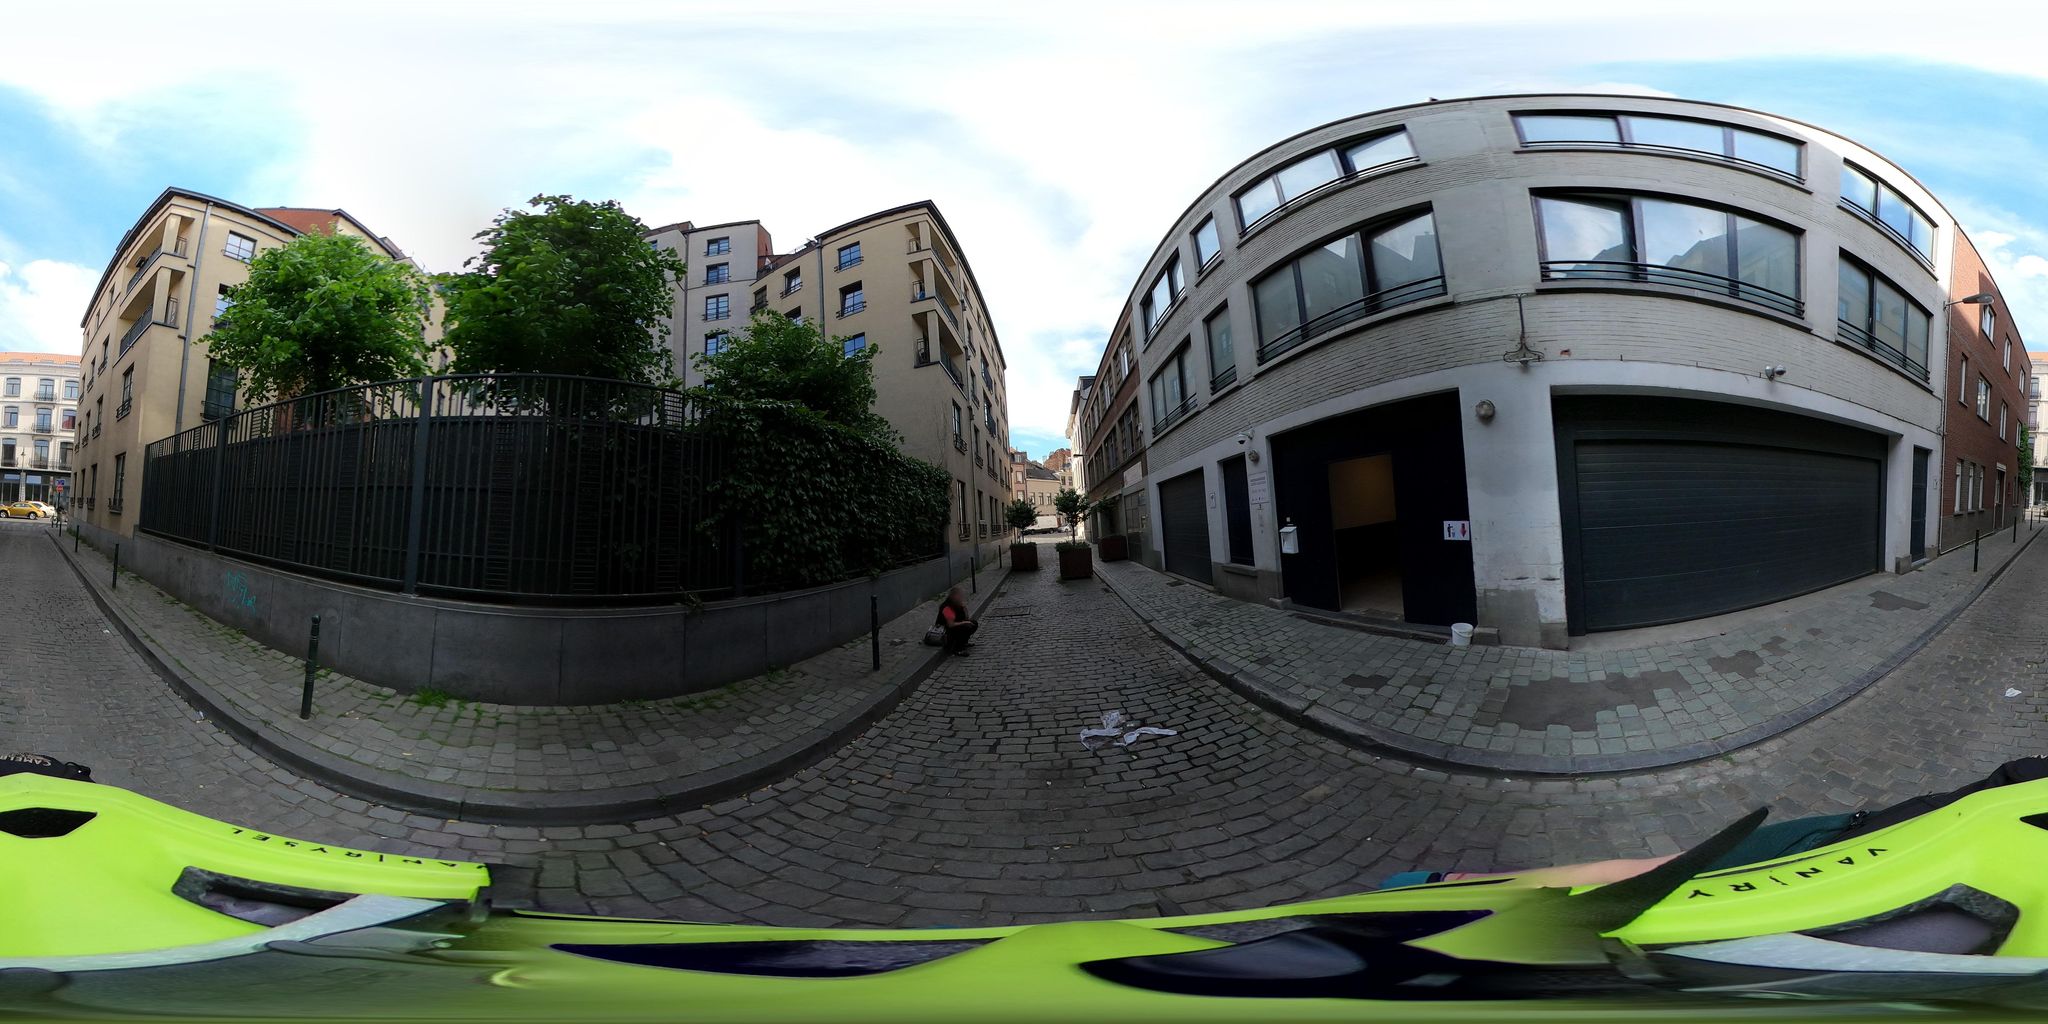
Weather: clear
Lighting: day
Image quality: slightly poor
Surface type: railway
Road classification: pedestrian, living_street
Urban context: urban centre
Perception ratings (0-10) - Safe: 0.15, Lively: 2.62, Beautiful: 2.14, Boring: 0.68, Depressing: 4.69, Wealthy: 2.36